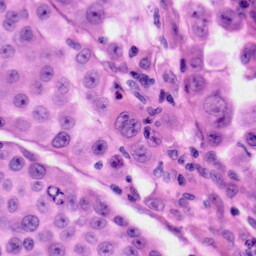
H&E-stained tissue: Skin